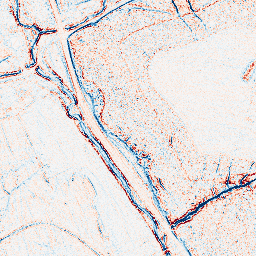
Category: edge_preserving
Decomposition family: bilateral
Decomposition parameters: d: 5
sigma_color: 150
sigma_space: 100
Upsampling method: bicubic_16x
Upsampling parameters: scale: 16
Upsampling scale: 16